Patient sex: M
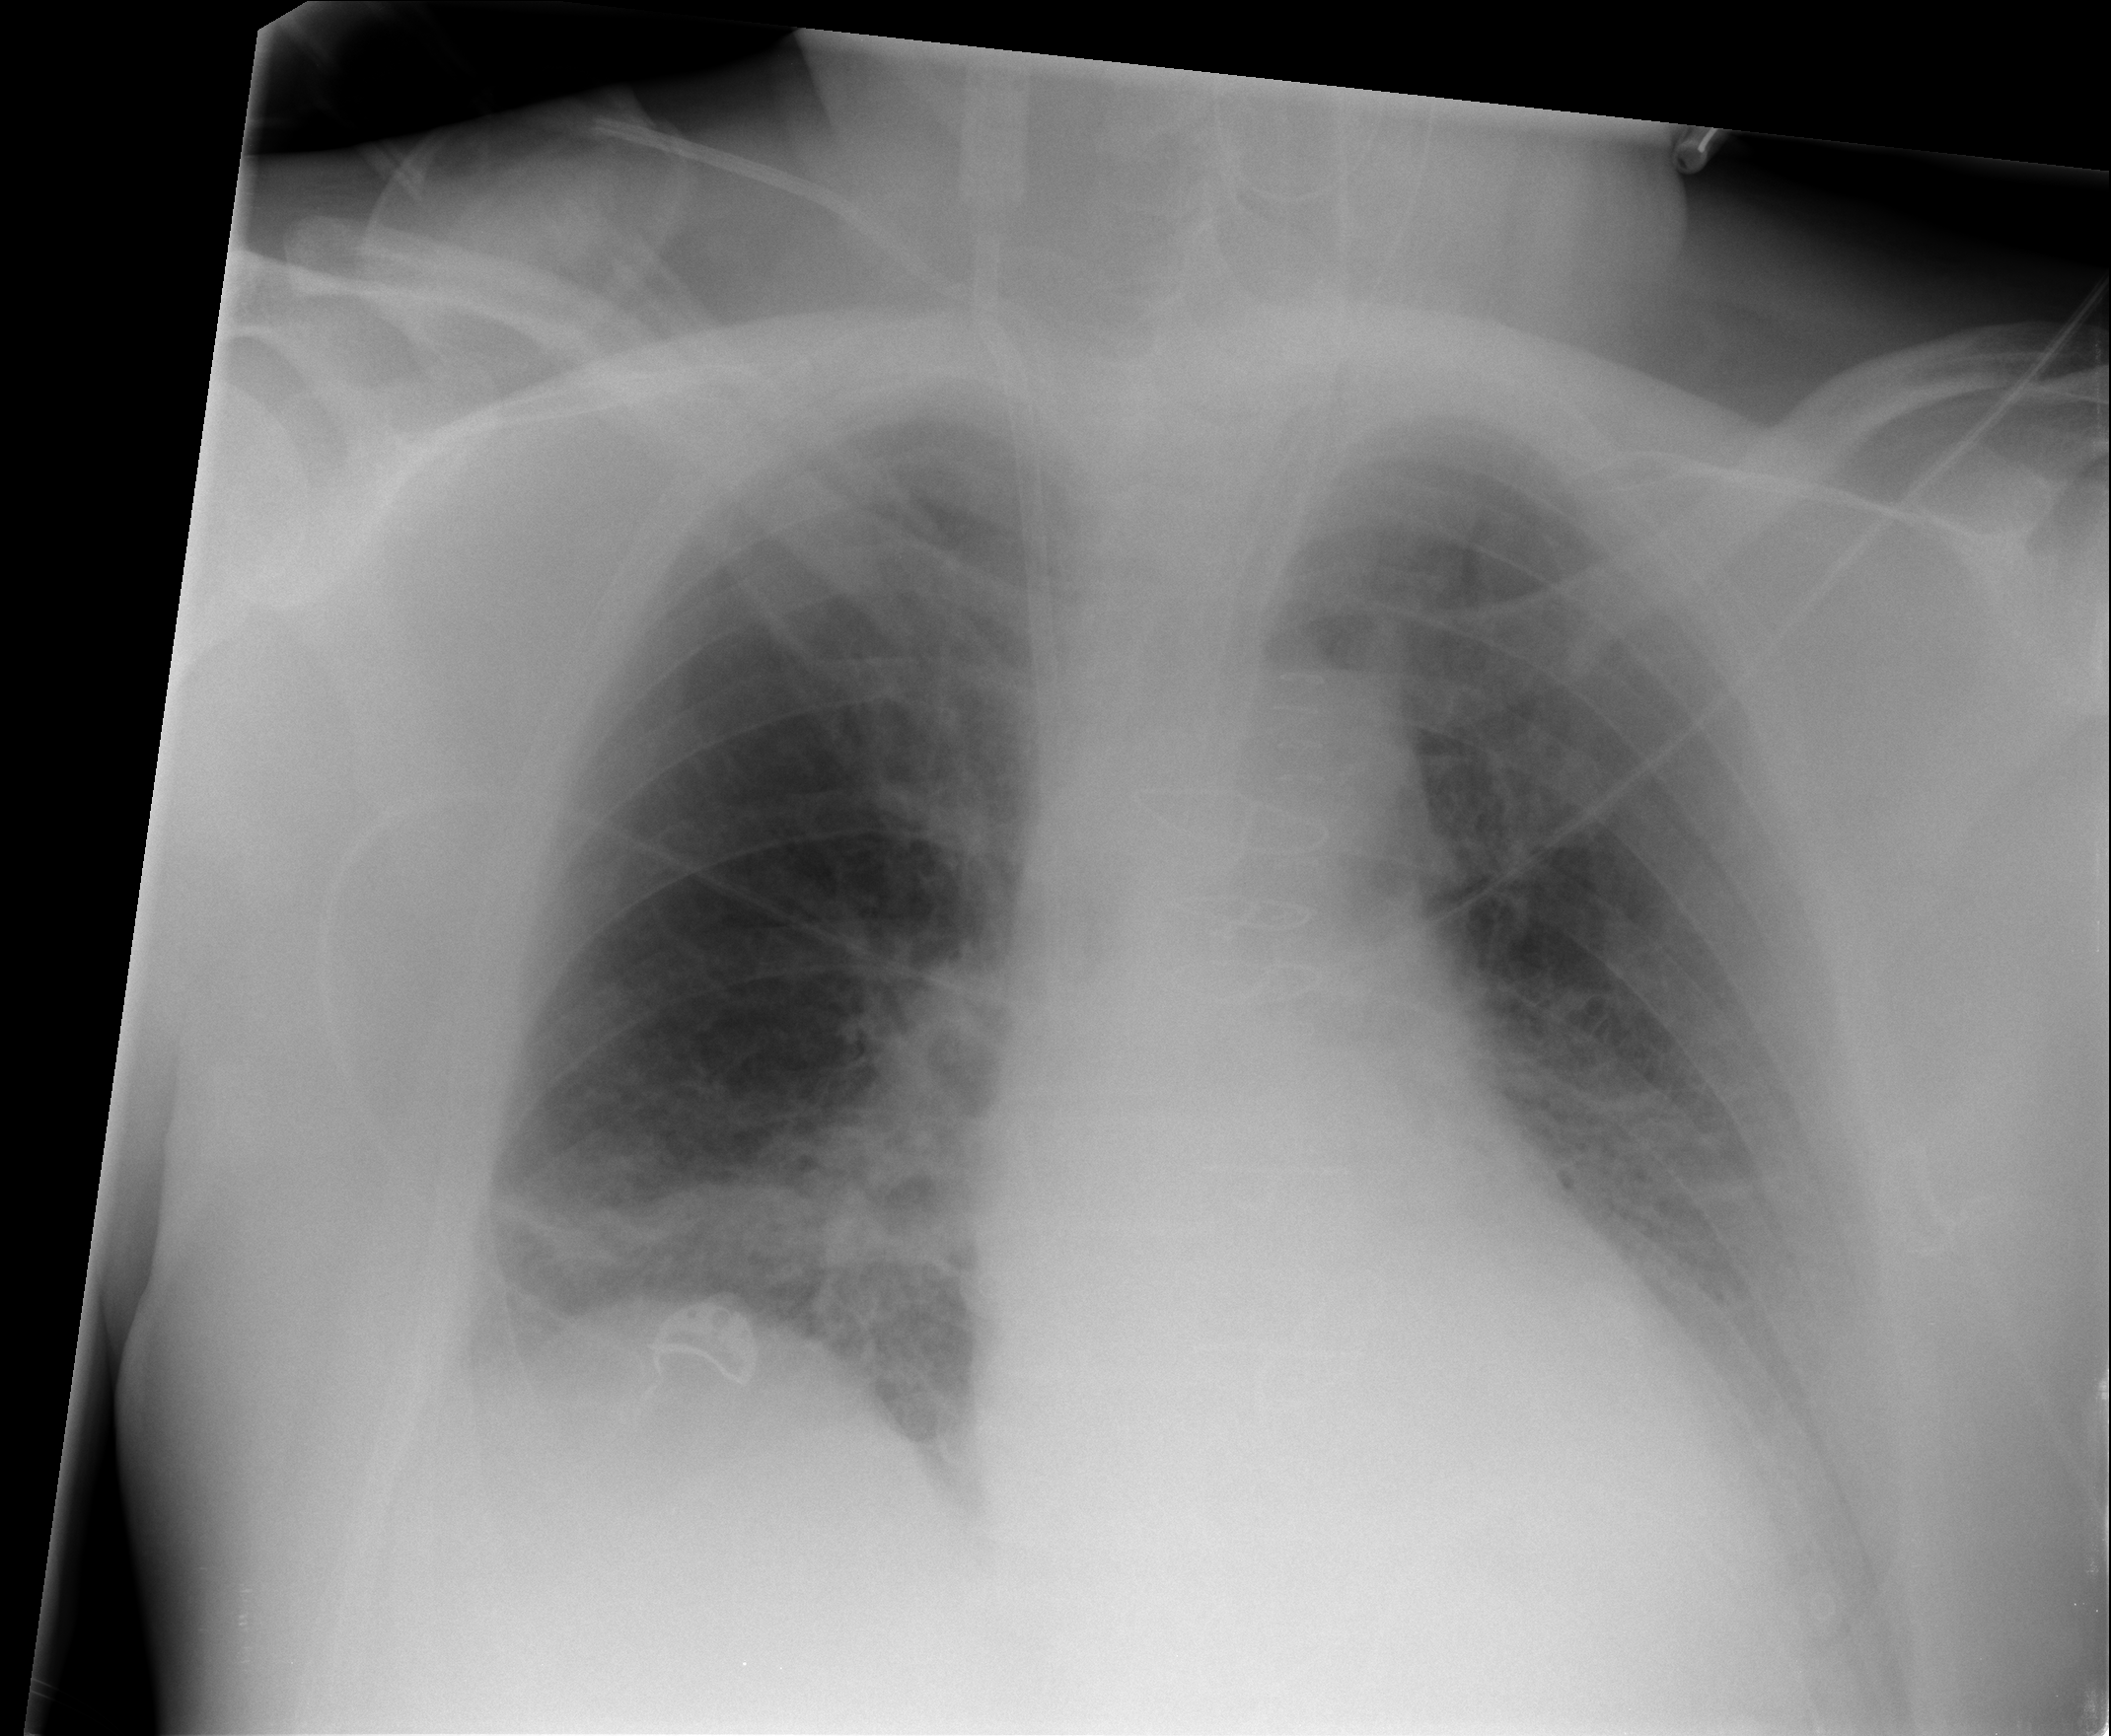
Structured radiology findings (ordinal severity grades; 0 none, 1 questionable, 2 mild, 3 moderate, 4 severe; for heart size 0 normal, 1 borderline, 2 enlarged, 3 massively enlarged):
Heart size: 2
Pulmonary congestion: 2
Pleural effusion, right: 0
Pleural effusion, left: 2
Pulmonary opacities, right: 0
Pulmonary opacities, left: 0
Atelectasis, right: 2
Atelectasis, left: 0